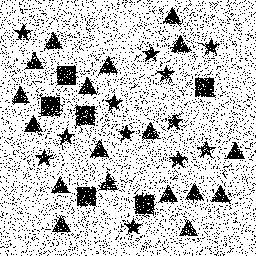
Squares: 6
Triangles: 18
Stars: 12
Total shapes: 36